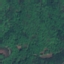
Land use / land cover: Forest